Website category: sports
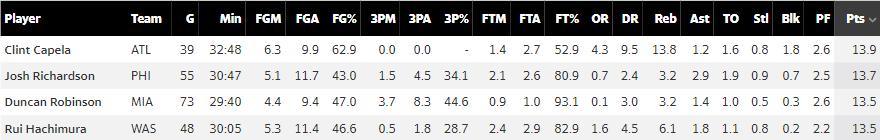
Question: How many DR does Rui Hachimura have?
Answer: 4.5

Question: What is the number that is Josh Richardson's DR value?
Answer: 2.4

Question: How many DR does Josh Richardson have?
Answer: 2.4

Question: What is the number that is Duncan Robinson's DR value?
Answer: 3.0

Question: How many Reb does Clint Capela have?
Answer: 13.8

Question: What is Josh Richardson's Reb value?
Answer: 3.2

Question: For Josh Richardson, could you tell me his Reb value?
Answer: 3.2

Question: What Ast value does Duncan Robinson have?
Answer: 1.4

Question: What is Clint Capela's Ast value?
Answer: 1.2

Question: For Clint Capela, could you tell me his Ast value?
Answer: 1.2

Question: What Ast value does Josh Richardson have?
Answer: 2.9

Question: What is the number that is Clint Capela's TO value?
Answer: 1.6

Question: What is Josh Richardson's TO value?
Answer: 1.9

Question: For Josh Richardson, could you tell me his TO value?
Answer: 1.9

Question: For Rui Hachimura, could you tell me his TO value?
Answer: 1.1

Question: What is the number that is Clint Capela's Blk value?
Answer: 1.8

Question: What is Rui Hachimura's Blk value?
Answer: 0.2

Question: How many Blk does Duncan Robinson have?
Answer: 0.3

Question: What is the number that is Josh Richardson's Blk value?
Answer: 0.7

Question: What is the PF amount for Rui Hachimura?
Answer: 2.2

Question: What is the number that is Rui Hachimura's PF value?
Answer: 2.2

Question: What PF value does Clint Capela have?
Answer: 2.6

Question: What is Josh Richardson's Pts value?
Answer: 13.7

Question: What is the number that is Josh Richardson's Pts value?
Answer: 13.7

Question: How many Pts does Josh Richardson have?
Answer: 13.7

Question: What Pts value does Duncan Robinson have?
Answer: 13.5